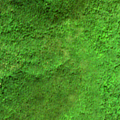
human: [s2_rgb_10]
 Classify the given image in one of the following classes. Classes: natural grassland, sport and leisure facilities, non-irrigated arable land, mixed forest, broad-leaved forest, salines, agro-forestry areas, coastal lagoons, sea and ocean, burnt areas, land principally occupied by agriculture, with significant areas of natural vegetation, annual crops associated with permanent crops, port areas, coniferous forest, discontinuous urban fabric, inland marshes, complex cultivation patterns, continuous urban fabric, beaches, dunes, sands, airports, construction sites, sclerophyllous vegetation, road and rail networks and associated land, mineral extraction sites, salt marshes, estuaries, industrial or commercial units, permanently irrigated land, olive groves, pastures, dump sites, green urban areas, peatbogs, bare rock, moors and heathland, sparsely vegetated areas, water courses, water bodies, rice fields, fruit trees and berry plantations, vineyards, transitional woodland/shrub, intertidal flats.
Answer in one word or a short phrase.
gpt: broad-leaved forest